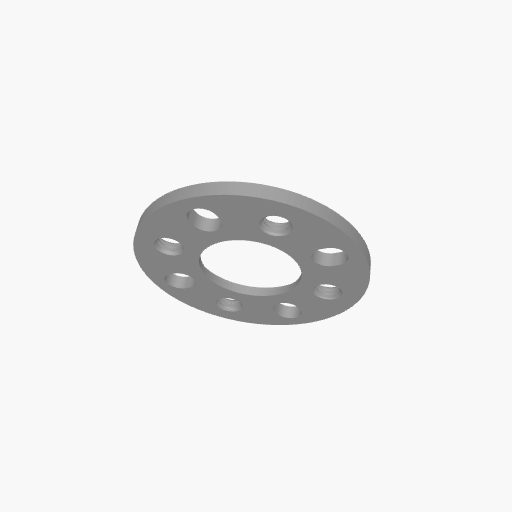
Part: CounterborePatternSpace2